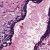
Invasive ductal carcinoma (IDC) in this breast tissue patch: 0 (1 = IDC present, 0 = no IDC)